Question: I've noticed the following behaviour in Chrome and Firefox on Ubuntu Linux and Windows 8:
A greyscale image containing text is perfectly legible when viewed in a picture editor, but browsers somehow make the greys much paler than the image is when viewed in them (Chrome, Firefox)
Does anybody have an idea if there is a way to stop this or control it, perhaps via Javascript, server headers, etc? Is there some sort of encoding in the images themselves which is not clearly setting the correct gray tone to use?
Not sure when this started happening, but this image is from a website that has perhaps a million such images, and there never used to be a problem.
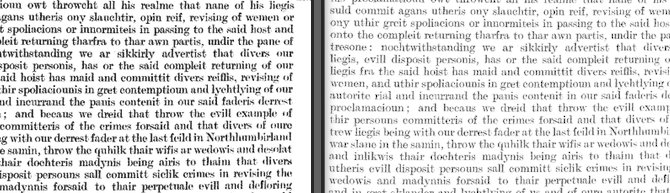
Answer: The reason turns out to be connected with missing metadata stored in the png files which meant the images were not being assigned a correct default ICC colour profile. Older browsers didn't bother with colour profiles, which in this case meant they actually displayed the images "properly" in the past, but new browsers displayed faint images.
With pngs it is possible to set a single byte property in the image metadata which instructs image renderers to use the sRGB ICC image colour profile.
---
Thanks to <URL> as I did in my original fix:
$image->transformImageColorspace(Imagick::COLORSPACE_SRGB);
I should also note that <URL> in contrast actually makes the required changes to make an image display as that colorspace.